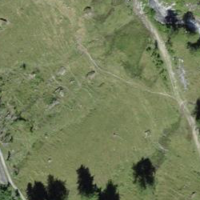
EUNIS habitat code: 23
Species observed at this site:
Parnassia palustris
Rosa pendulina